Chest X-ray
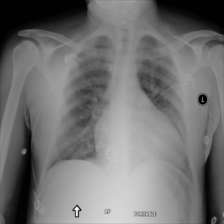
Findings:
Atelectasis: negative
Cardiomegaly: negative
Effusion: negative
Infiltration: negative
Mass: negative
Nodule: negative
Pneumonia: negative
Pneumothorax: negative
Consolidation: negative
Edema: negative
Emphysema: negative
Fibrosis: negative
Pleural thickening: negative
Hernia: negative